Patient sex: F
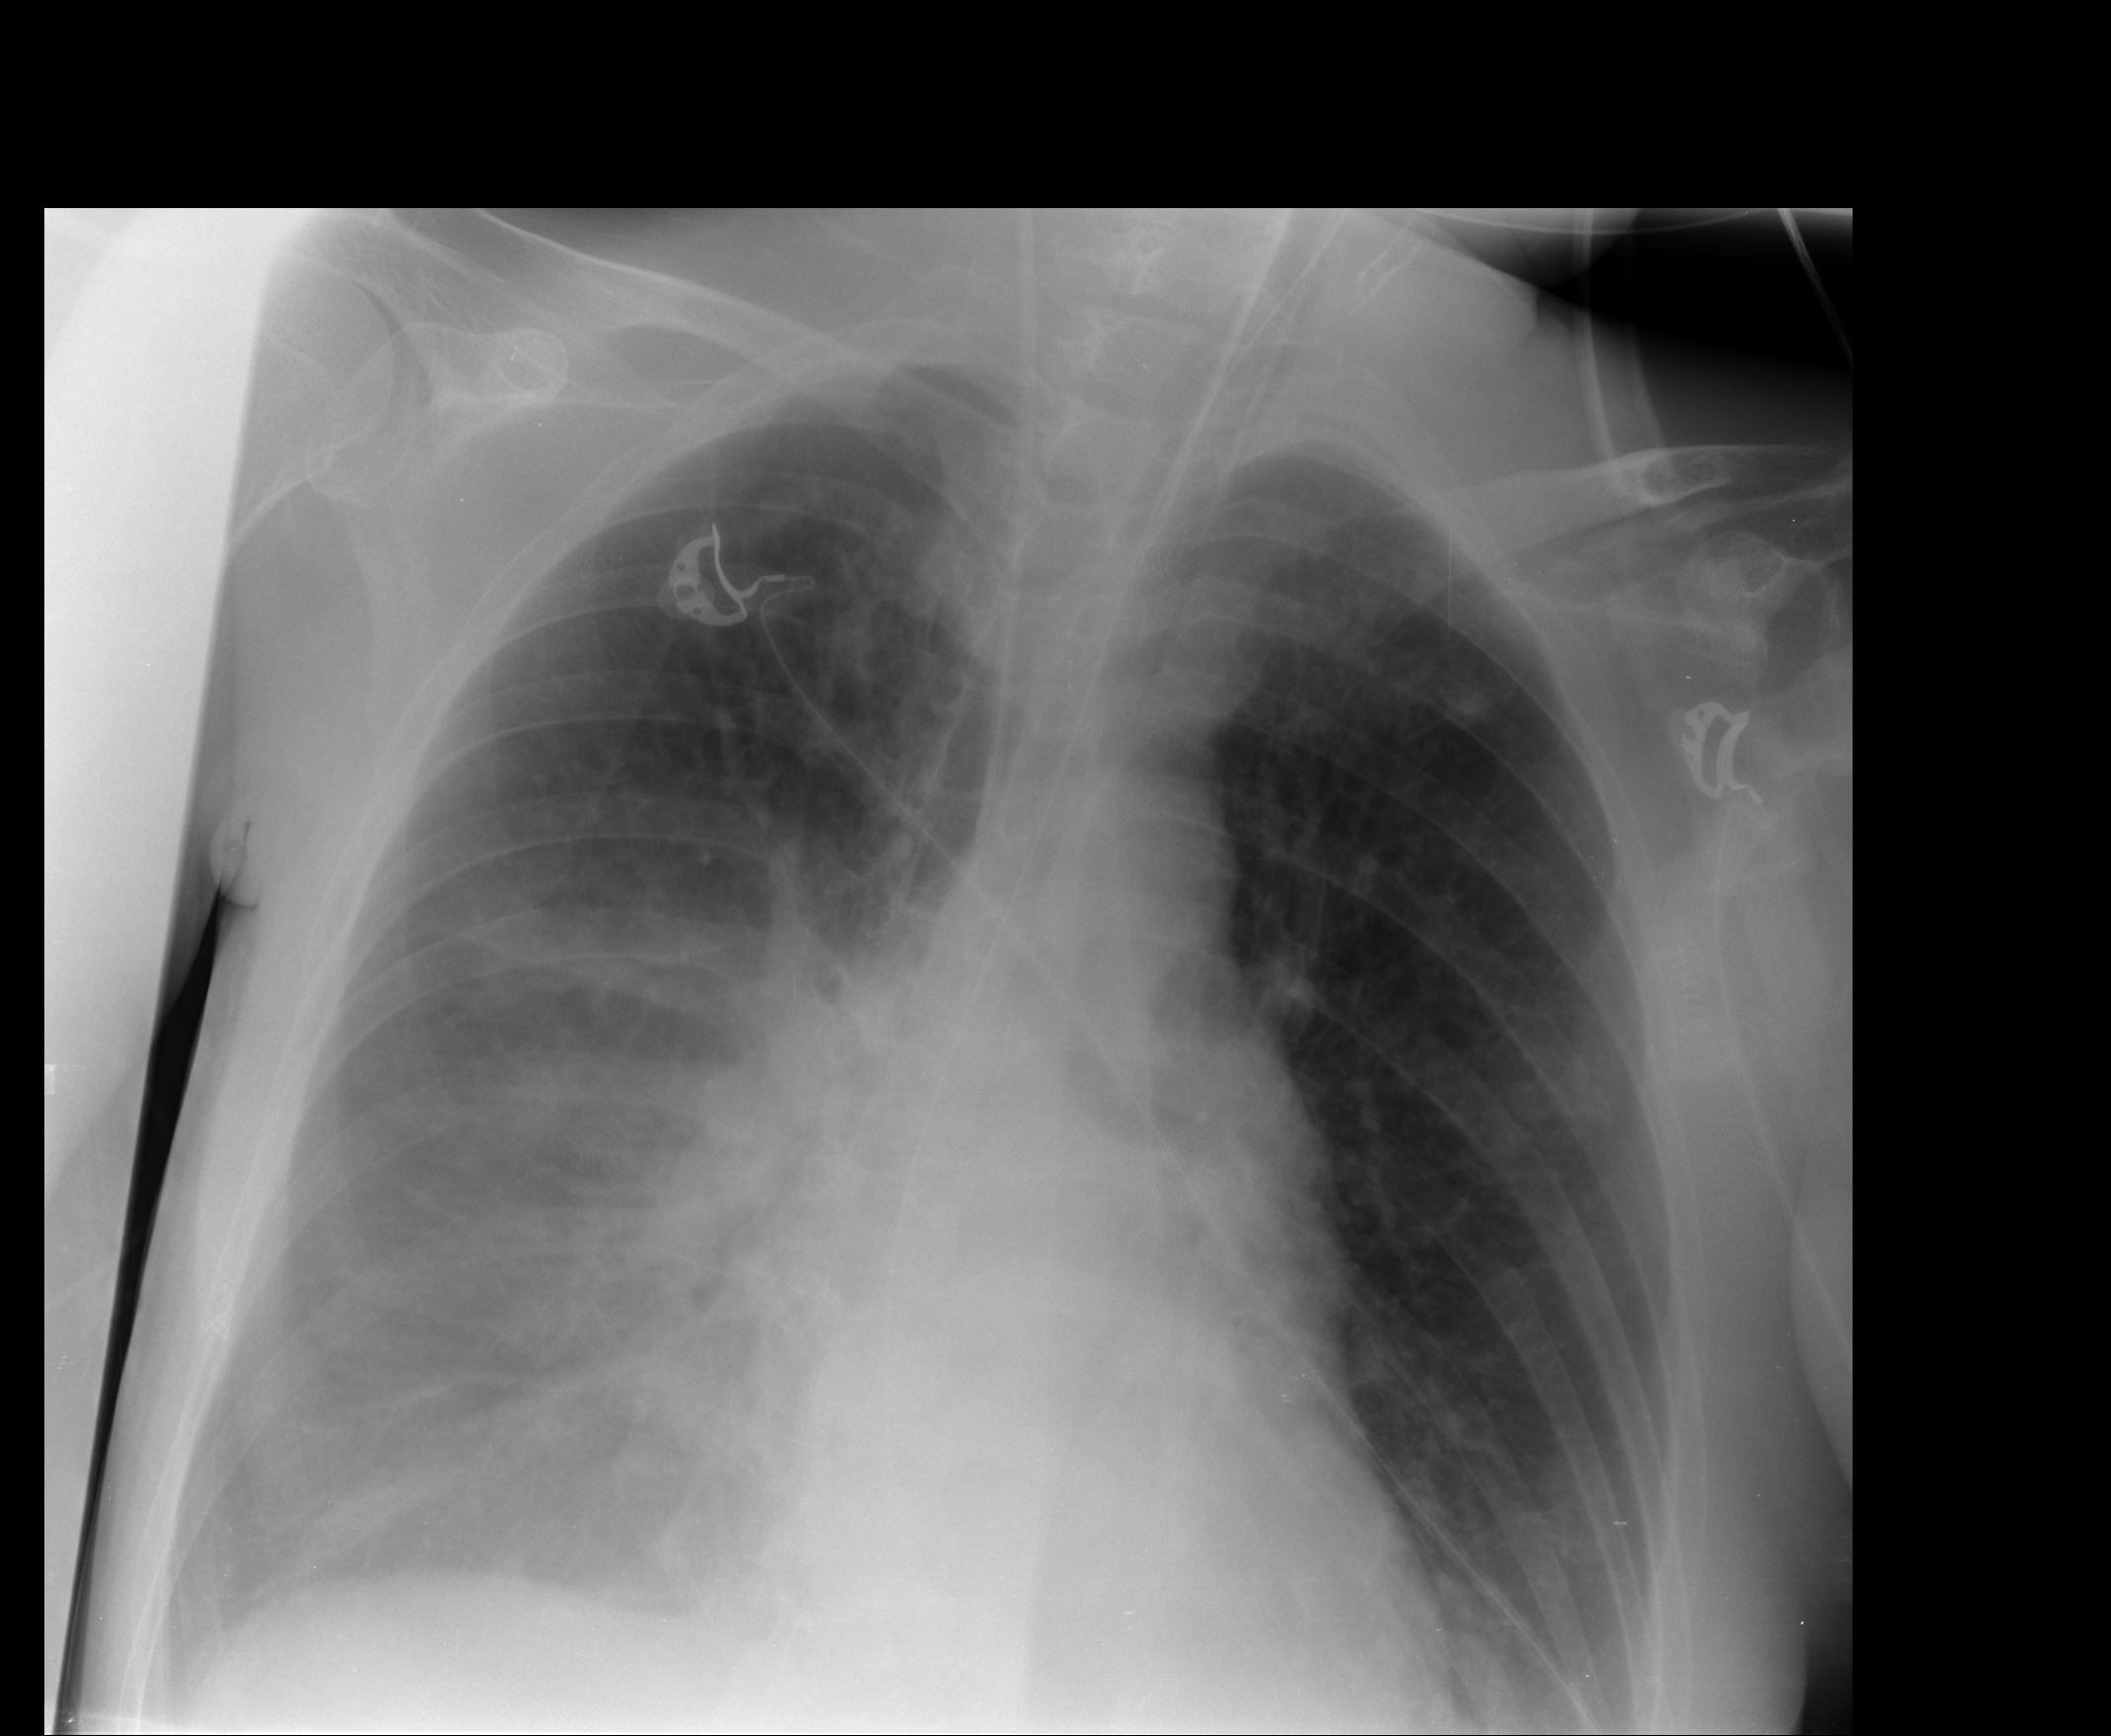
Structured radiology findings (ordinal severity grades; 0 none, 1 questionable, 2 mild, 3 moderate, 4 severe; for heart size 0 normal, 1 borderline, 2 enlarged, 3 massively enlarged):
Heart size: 0
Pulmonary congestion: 0
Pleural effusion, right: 2
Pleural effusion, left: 1
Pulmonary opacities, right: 2
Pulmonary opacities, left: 1
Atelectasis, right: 2
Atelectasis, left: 1